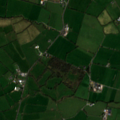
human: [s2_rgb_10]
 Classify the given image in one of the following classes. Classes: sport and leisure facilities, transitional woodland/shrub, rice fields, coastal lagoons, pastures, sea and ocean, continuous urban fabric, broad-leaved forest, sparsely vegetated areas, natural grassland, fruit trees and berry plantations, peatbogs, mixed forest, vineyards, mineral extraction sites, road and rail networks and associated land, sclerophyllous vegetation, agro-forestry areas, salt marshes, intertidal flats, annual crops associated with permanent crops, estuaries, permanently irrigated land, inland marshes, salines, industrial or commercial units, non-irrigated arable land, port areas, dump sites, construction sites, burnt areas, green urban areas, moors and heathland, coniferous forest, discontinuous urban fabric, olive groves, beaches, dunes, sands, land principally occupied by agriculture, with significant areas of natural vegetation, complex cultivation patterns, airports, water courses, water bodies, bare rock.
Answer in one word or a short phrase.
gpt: pastures